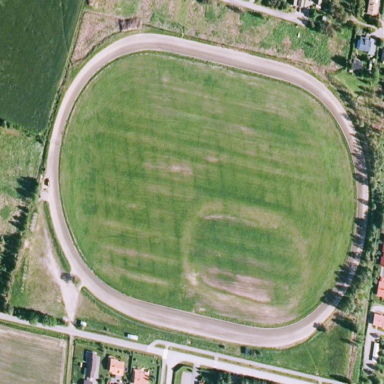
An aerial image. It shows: Sports centre dedicated to harness racing located on leisure land.